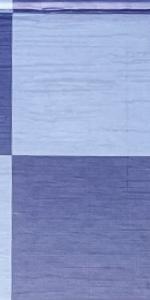
Label: Empty